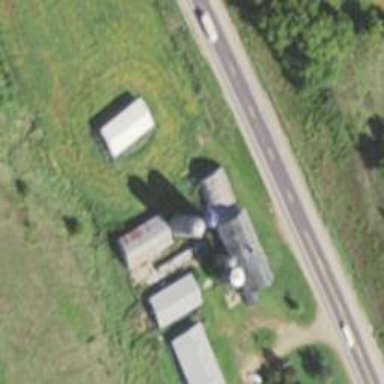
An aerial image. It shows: Silo.